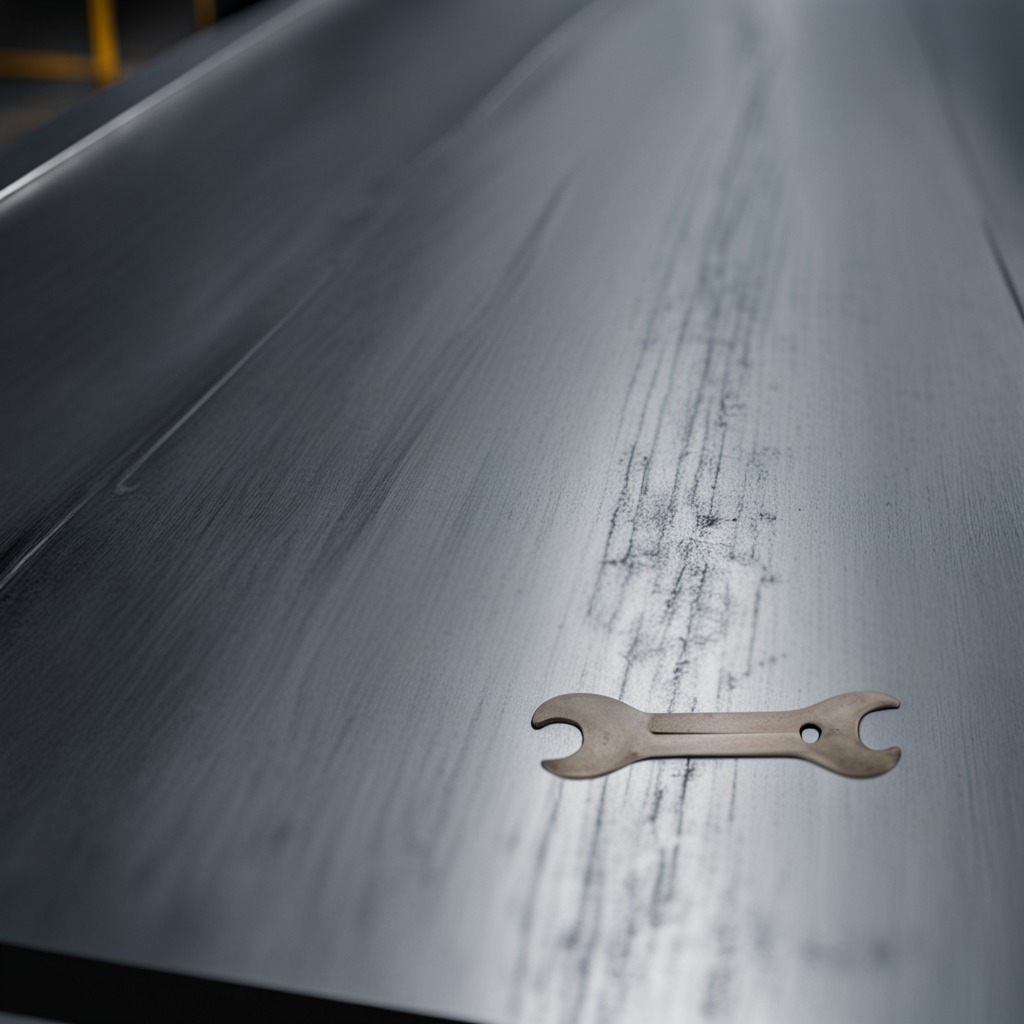
An wrench lies on a cold steel table in a mining workshop.